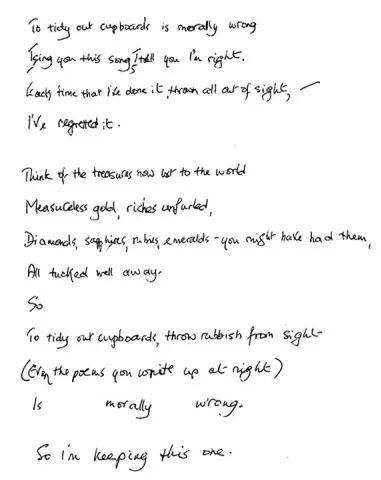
Examples of verse produced by the patient (transcriptions follow). (A) To tidy out cupboards is morally wrong / I sing you this song, I tell you I'm right. / Each time that I've done it, thrown all out of sight, / I've regretted it. // Think of the treasures now lost to the world / Measureless gold, riches unfurled, / Diamonds, sapphires, rubies, emeralds - you must have had them, / All tucked well away. / So // To tidy out cupboards, throw rubbish from sight / (Even the poems you write up at night) / Is morally wrong. / So I'm keeping this one.
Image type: chart (chart)